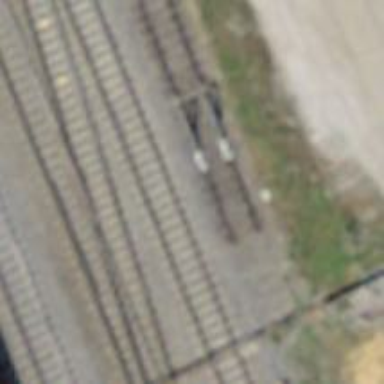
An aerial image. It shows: Disused railway siding with one track. The electrification system used contact lines.